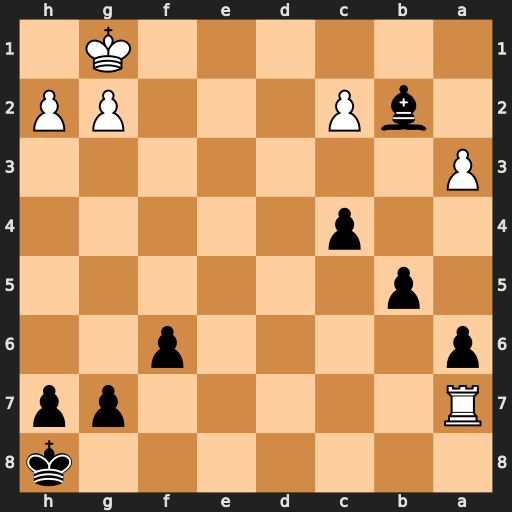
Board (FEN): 7k/R5pp/p4p2/1p6/2p5/P7/1bP3PP/6K1
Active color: b
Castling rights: -
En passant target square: -
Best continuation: Bd4+ Kf1 Bxa7